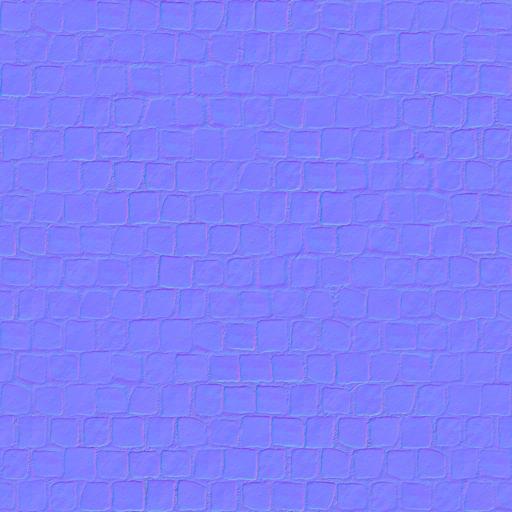
pattern paved pavement paving stones square tiled tiles